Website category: restaurant
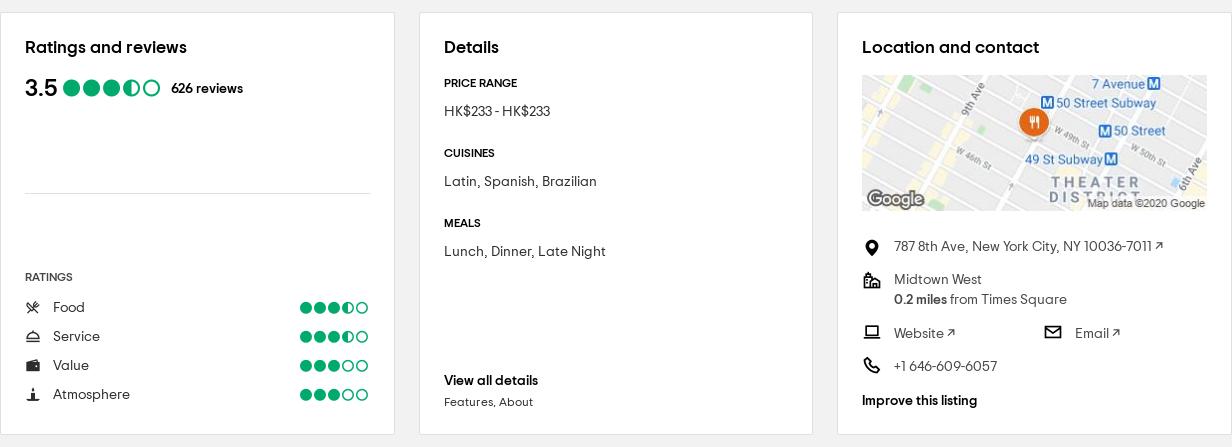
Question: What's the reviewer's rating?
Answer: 3.5

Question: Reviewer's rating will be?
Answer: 3.5

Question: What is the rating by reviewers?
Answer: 3.5

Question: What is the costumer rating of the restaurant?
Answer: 3.5

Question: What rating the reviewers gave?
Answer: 3.5

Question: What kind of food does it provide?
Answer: Latin, Spanish, Brazilian

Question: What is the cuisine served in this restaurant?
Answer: Latin, Spanish, Brazilian

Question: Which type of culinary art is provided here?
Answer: Latin, Spanish, Brazilian

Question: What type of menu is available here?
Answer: Latin, Spanish, Brazilian

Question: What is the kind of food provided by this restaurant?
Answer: Latin, Spanish, Brazilian

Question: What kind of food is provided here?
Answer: Latin, Spanish, Brazilian

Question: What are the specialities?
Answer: Latin, Spanish, Brazilian

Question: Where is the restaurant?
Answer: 787 8th Ave, New York City, NY 10036-7011

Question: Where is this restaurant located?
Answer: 787 8th Ave, New York City, NY 10036-7011

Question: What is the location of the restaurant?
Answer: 787 8th Ave, New York City, NY 10036-7011

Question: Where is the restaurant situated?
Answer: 787 8th Ave, New York City, NY 10036-7011

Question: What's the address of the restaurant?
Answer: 787 8th Ave, New York City, NY 10036-7011

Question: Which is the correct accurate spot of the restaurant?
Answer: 787 8th Ave, New York City, NY 10036-7011

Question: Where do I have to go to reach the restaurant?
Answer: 787 8th Ave, New York City, NY 10036-7011

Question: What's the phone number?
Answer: +1 646-609-6057

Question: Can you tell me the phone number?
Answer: +1 646-609-6057

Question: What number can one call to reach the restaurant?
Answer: +1 646-609-6057

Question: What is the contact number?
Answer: +1 646-609-6057

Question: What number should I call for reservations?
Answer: +1 646-609-6057

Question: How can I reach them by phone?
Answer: +1 646-609-6057